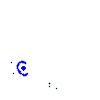
Particle: proton